Brain MRI, t1w sequence, axial 2D slice.
Patient: age 38, sex F, weight 78 kg, height 1.78 m
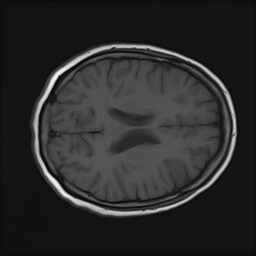